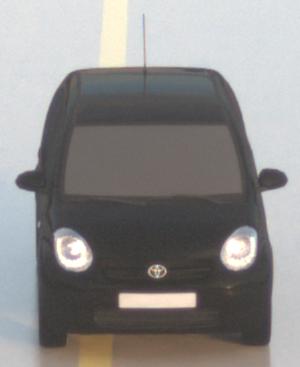
Make: Toyota
Model: Passo
Detailed model: Toyota Passo X Yururi
Model produced from: 2010
Model produced until: 2016
Doors: 5
Color: black
Road condition: wet road
Daytime: sunrise or sunset
Contrast: low contrast